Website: lowes
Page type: order-returns
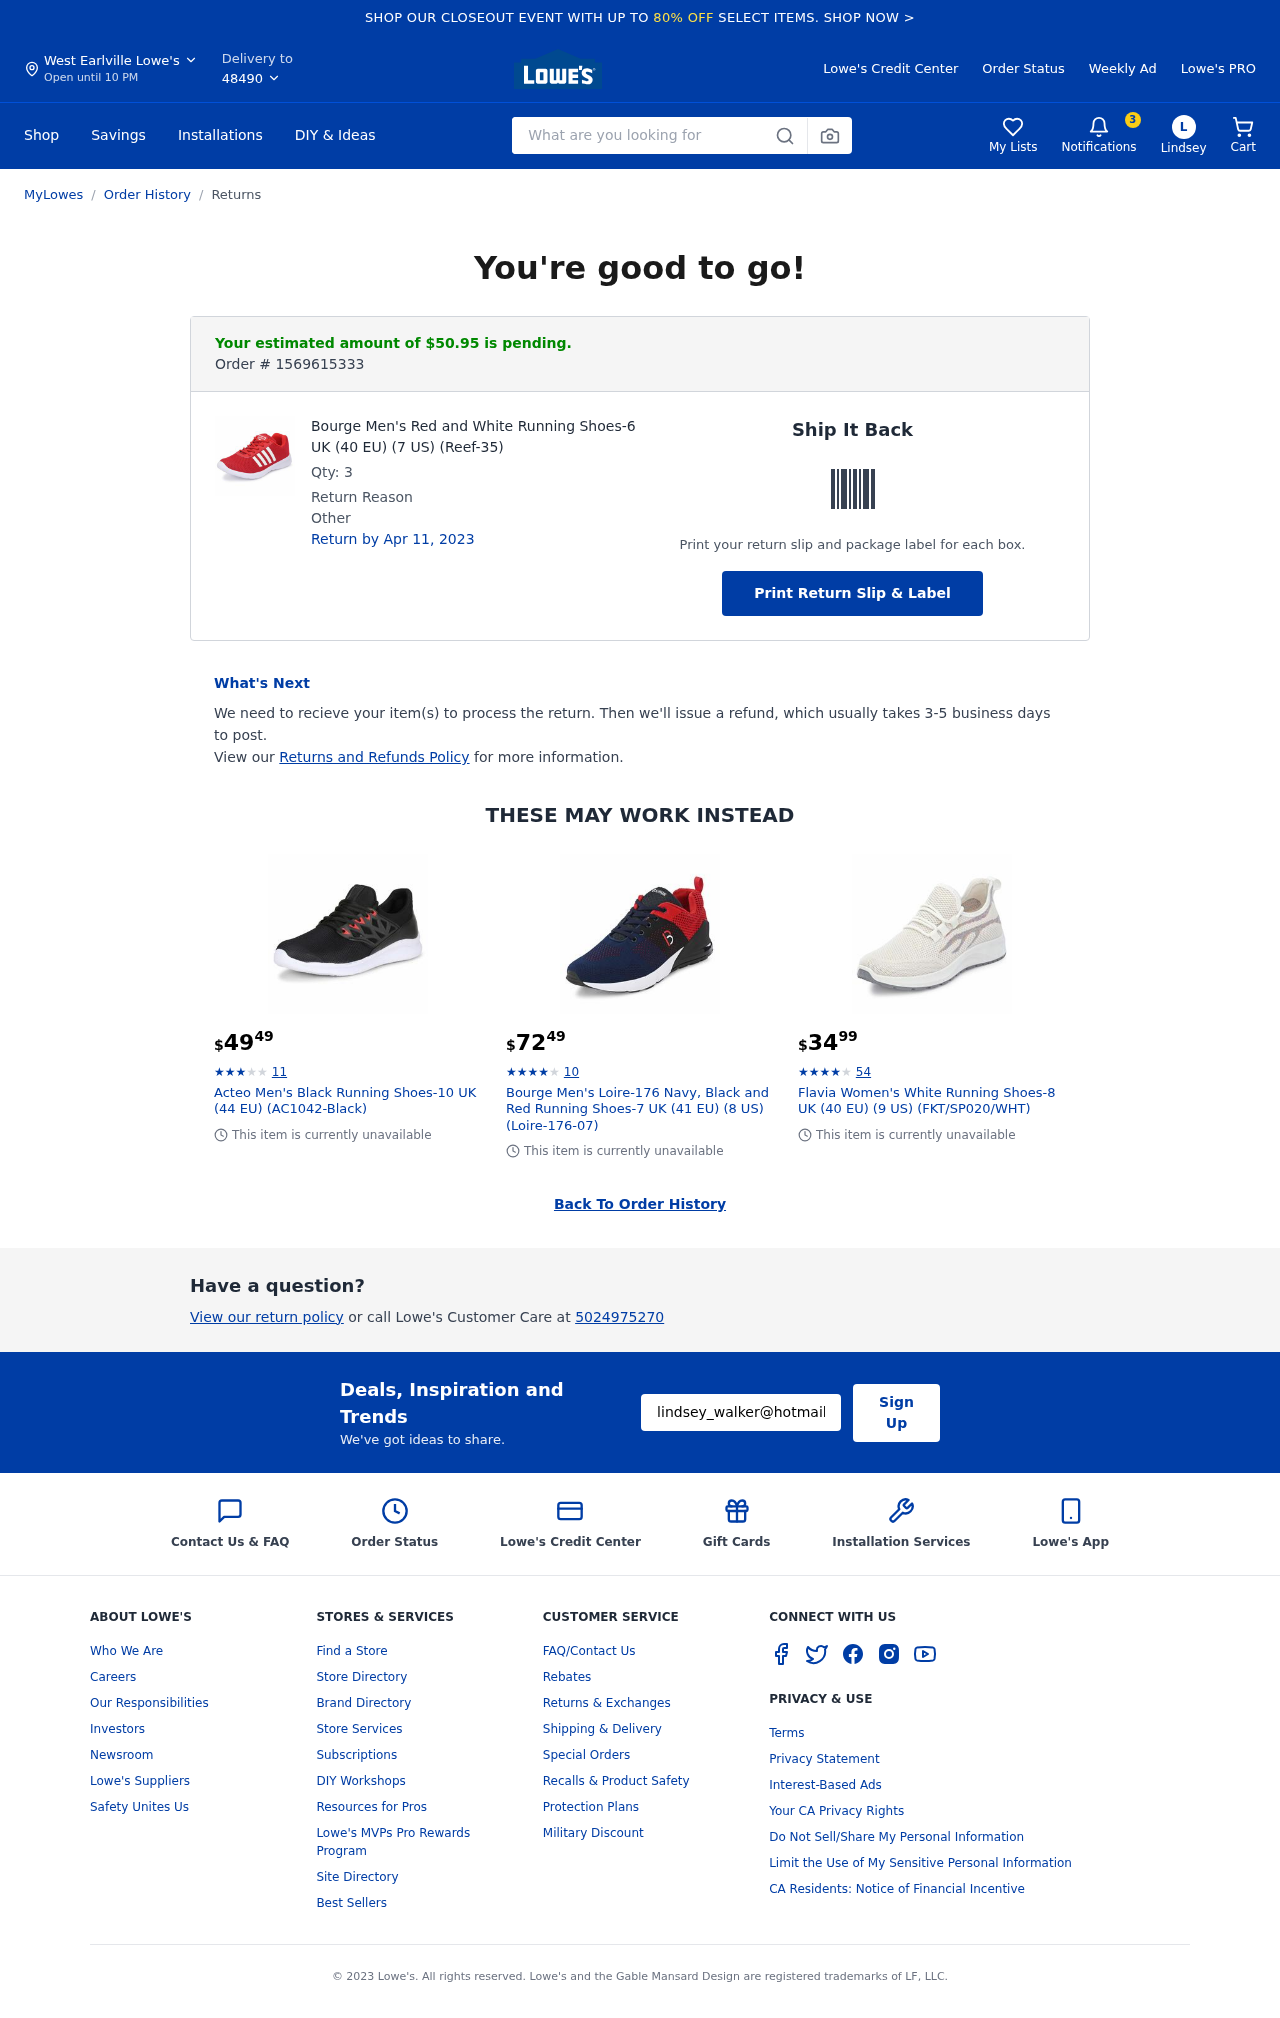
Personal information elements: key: PII_CITY
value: West Earlville
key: PII_EMAIL
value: lindsey_walker@hotmail.com
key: PII_FIRSTNAME
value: Lindsey
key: PII_PHONE
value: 5024975270
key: PII_POSTCODE
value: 48490
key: PII_FIRSTNAME_INITIAL
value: L
Product elements: key: PRODUCT1_NAME
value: Bourge Men's Red and White Running Shoes-6 UK (40 EU) (7 US) (Reef-35)
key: PRODUCT1_QUANTITY
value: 3
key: PRODUCT2_NAME
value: Acteo Men's Black Running Shoes-10 UK (44 EU) (AC1042-Black)
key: PRODUCT2_NUM_RATINGS
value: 11
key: PRODUCT2_PRICE
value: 49.49
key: PRODUCT2_RATING
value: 3.9
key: PRODUCT3_NAME
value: Bourge Men's Loire-176 Navy, Black and Red Running Shoes-7 UK (41 EU) (8 US) (Loire-176-07)
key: PRODUCT3_NUM_RATINGS
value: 10
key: PRODUCT3_PRICE
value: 72.49
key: PRODUCT3_RATING
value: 4.1
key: PRODUCT4_NAME
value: Flavia Women's White Running Shoes-8 UK (40 EU) (9 US) (FKT/SP020/WHT)
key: PRODUCT4_NUM_RATINGS
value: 54
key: PRODUCT4_PRICE
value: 34.99
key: PRODUCT4_RATING
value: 4.1
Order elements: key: ORDER_NUM_ITEMS
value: Cart
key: ORDER_TOTAL
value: Your estimated amount of $50.95 is pending.
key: ORDER_ID
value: Order # 1569615333
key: ORDER_RETURN_BY_DATE
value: Return by Apr 11, 2023
Search elements: key: HEADER_SEARCH
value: What are you looking for
Other elements: key: NOTIFICATION_COUNT
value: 3